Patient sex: F
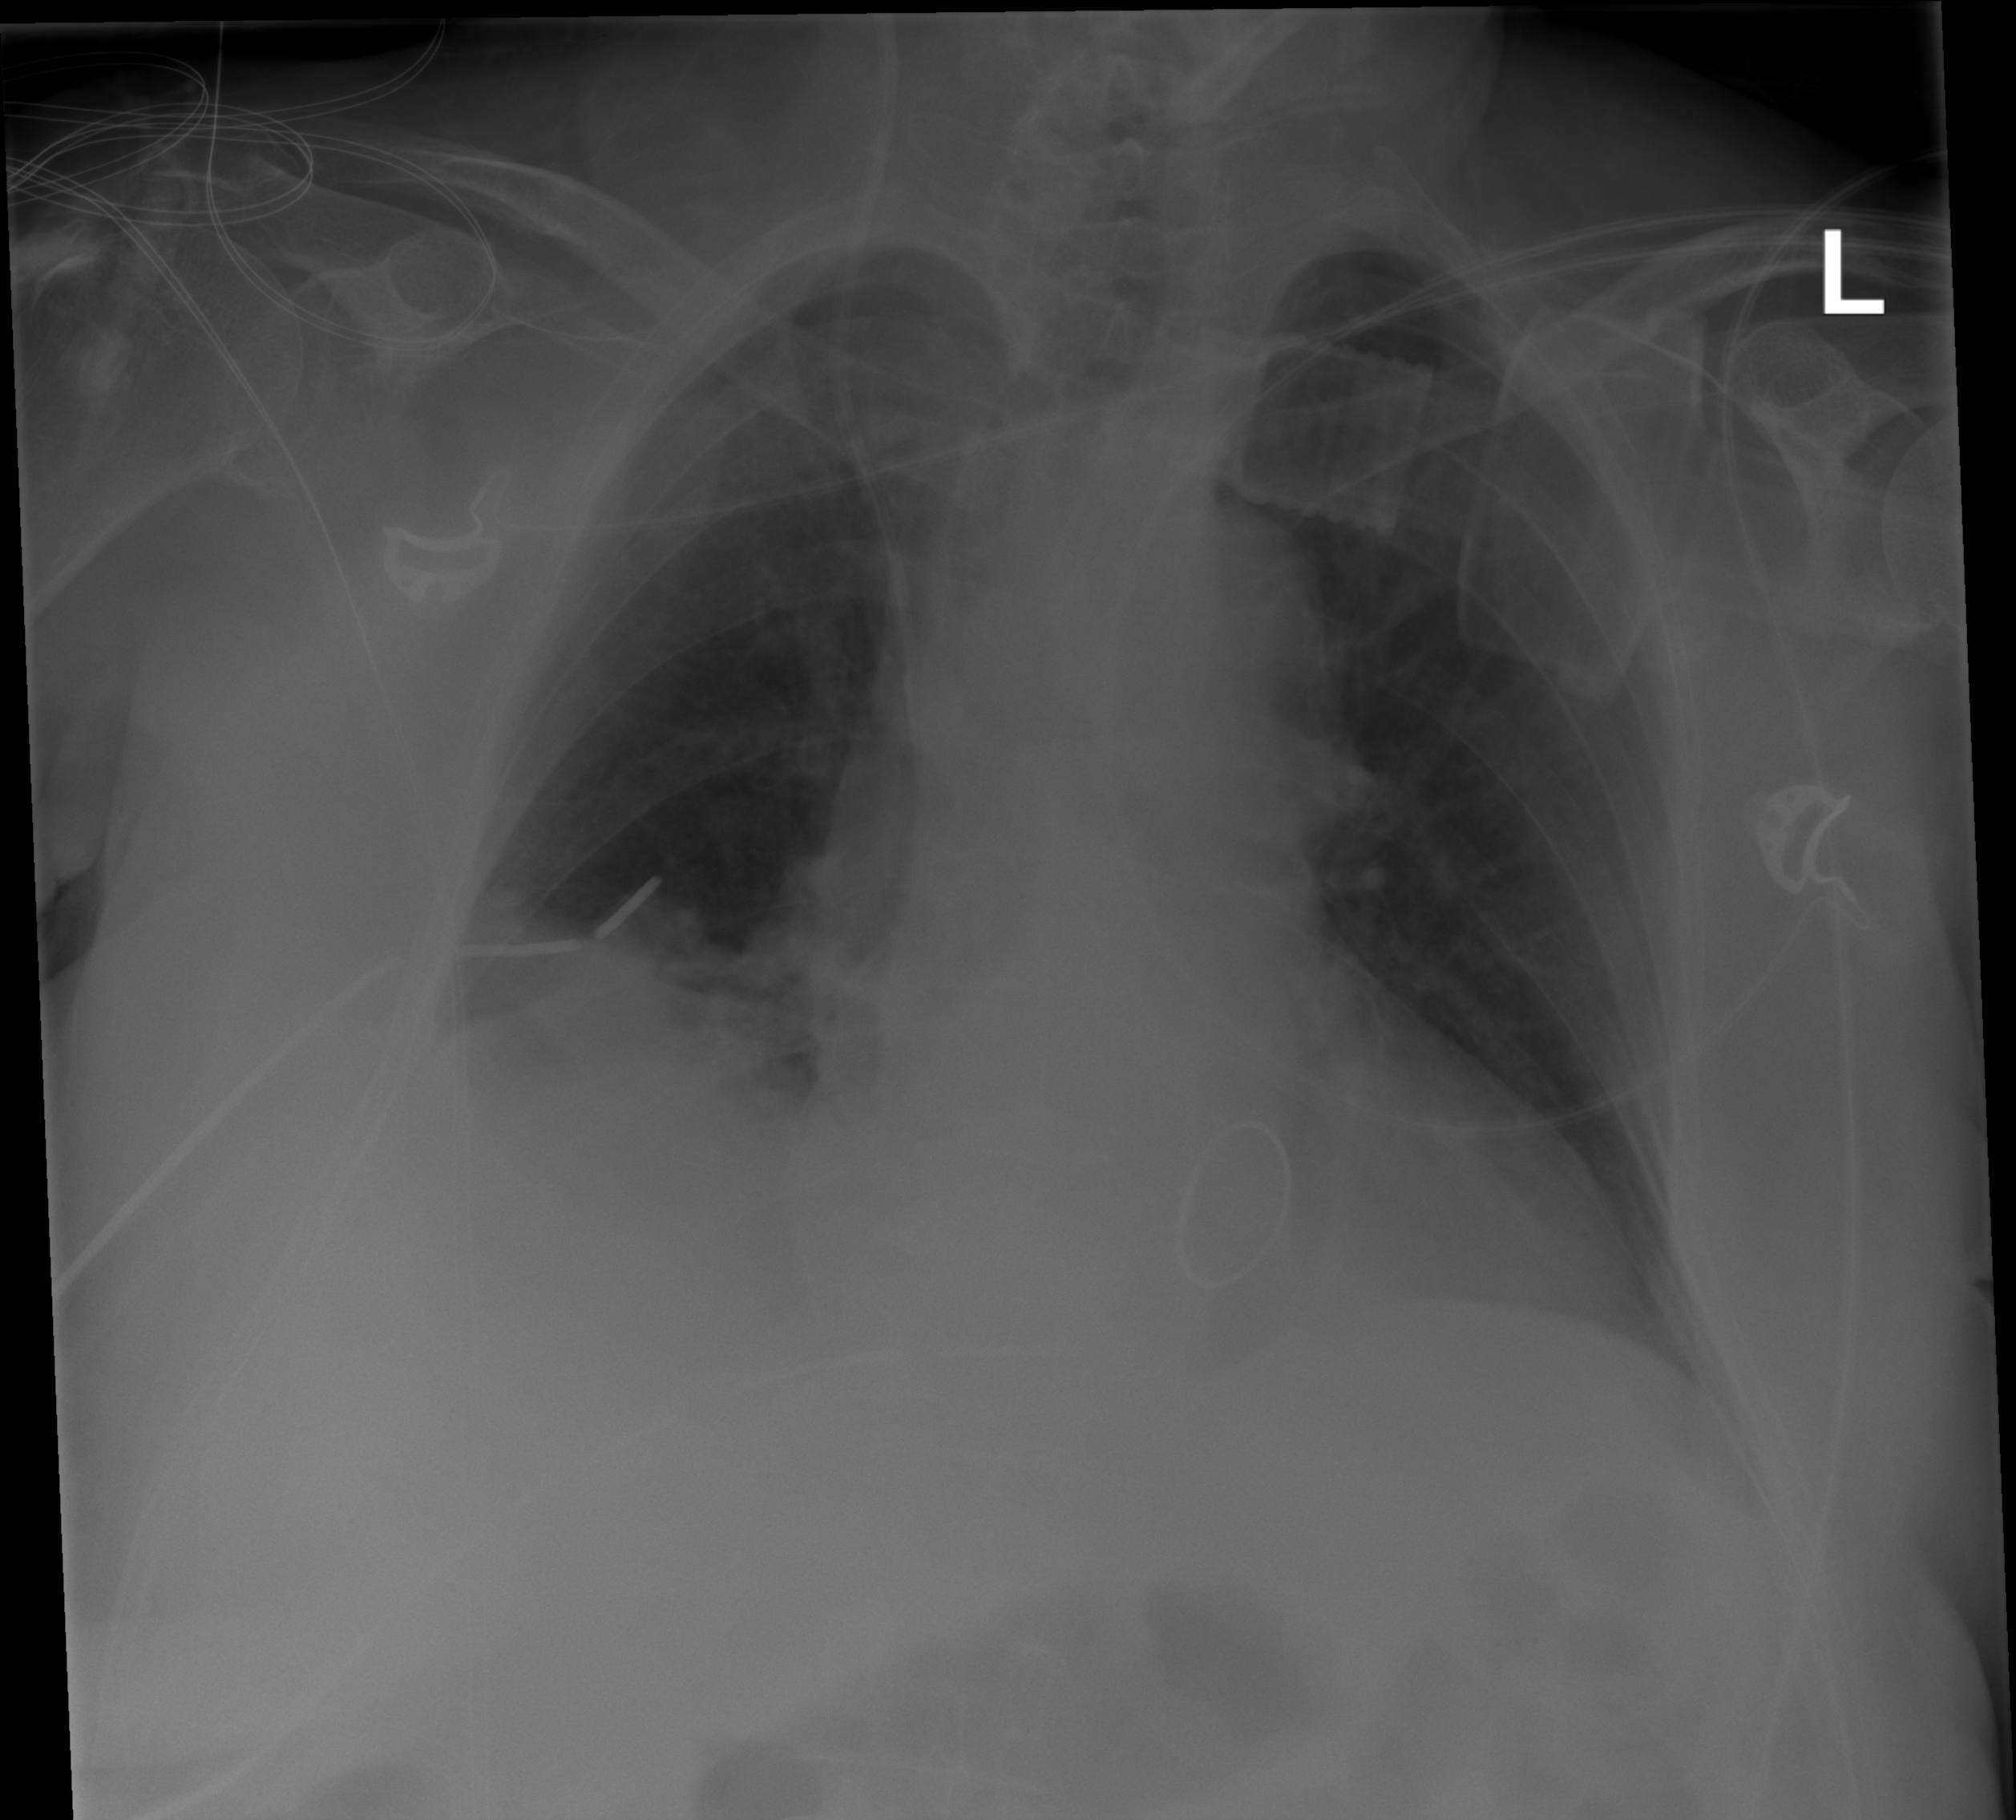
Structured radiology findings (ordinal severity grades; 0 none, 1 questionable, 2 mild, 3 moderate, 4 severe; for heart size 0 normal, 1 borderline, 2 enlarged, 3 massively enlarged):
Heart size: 1
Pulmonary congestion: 0
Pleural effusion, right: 2
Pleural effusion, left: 0
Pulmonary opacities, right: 0
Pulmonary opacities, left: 0
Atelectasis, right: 2
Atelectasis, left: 0